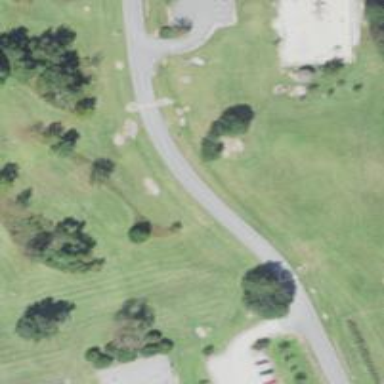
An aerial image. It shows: Disc golf basket.